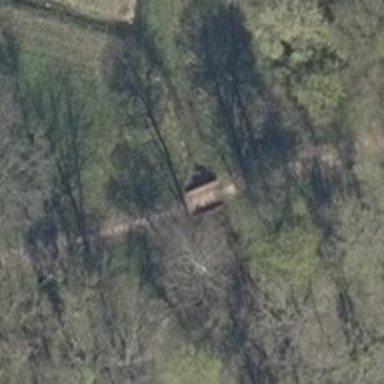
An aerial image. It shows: Footway bridge with compacted surface.